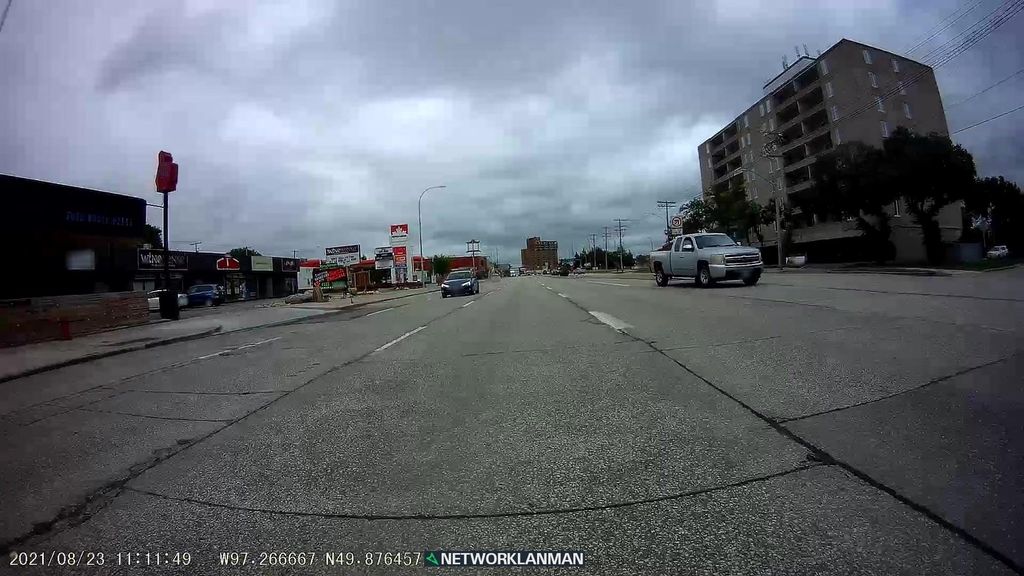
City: winnipeg